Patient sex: M
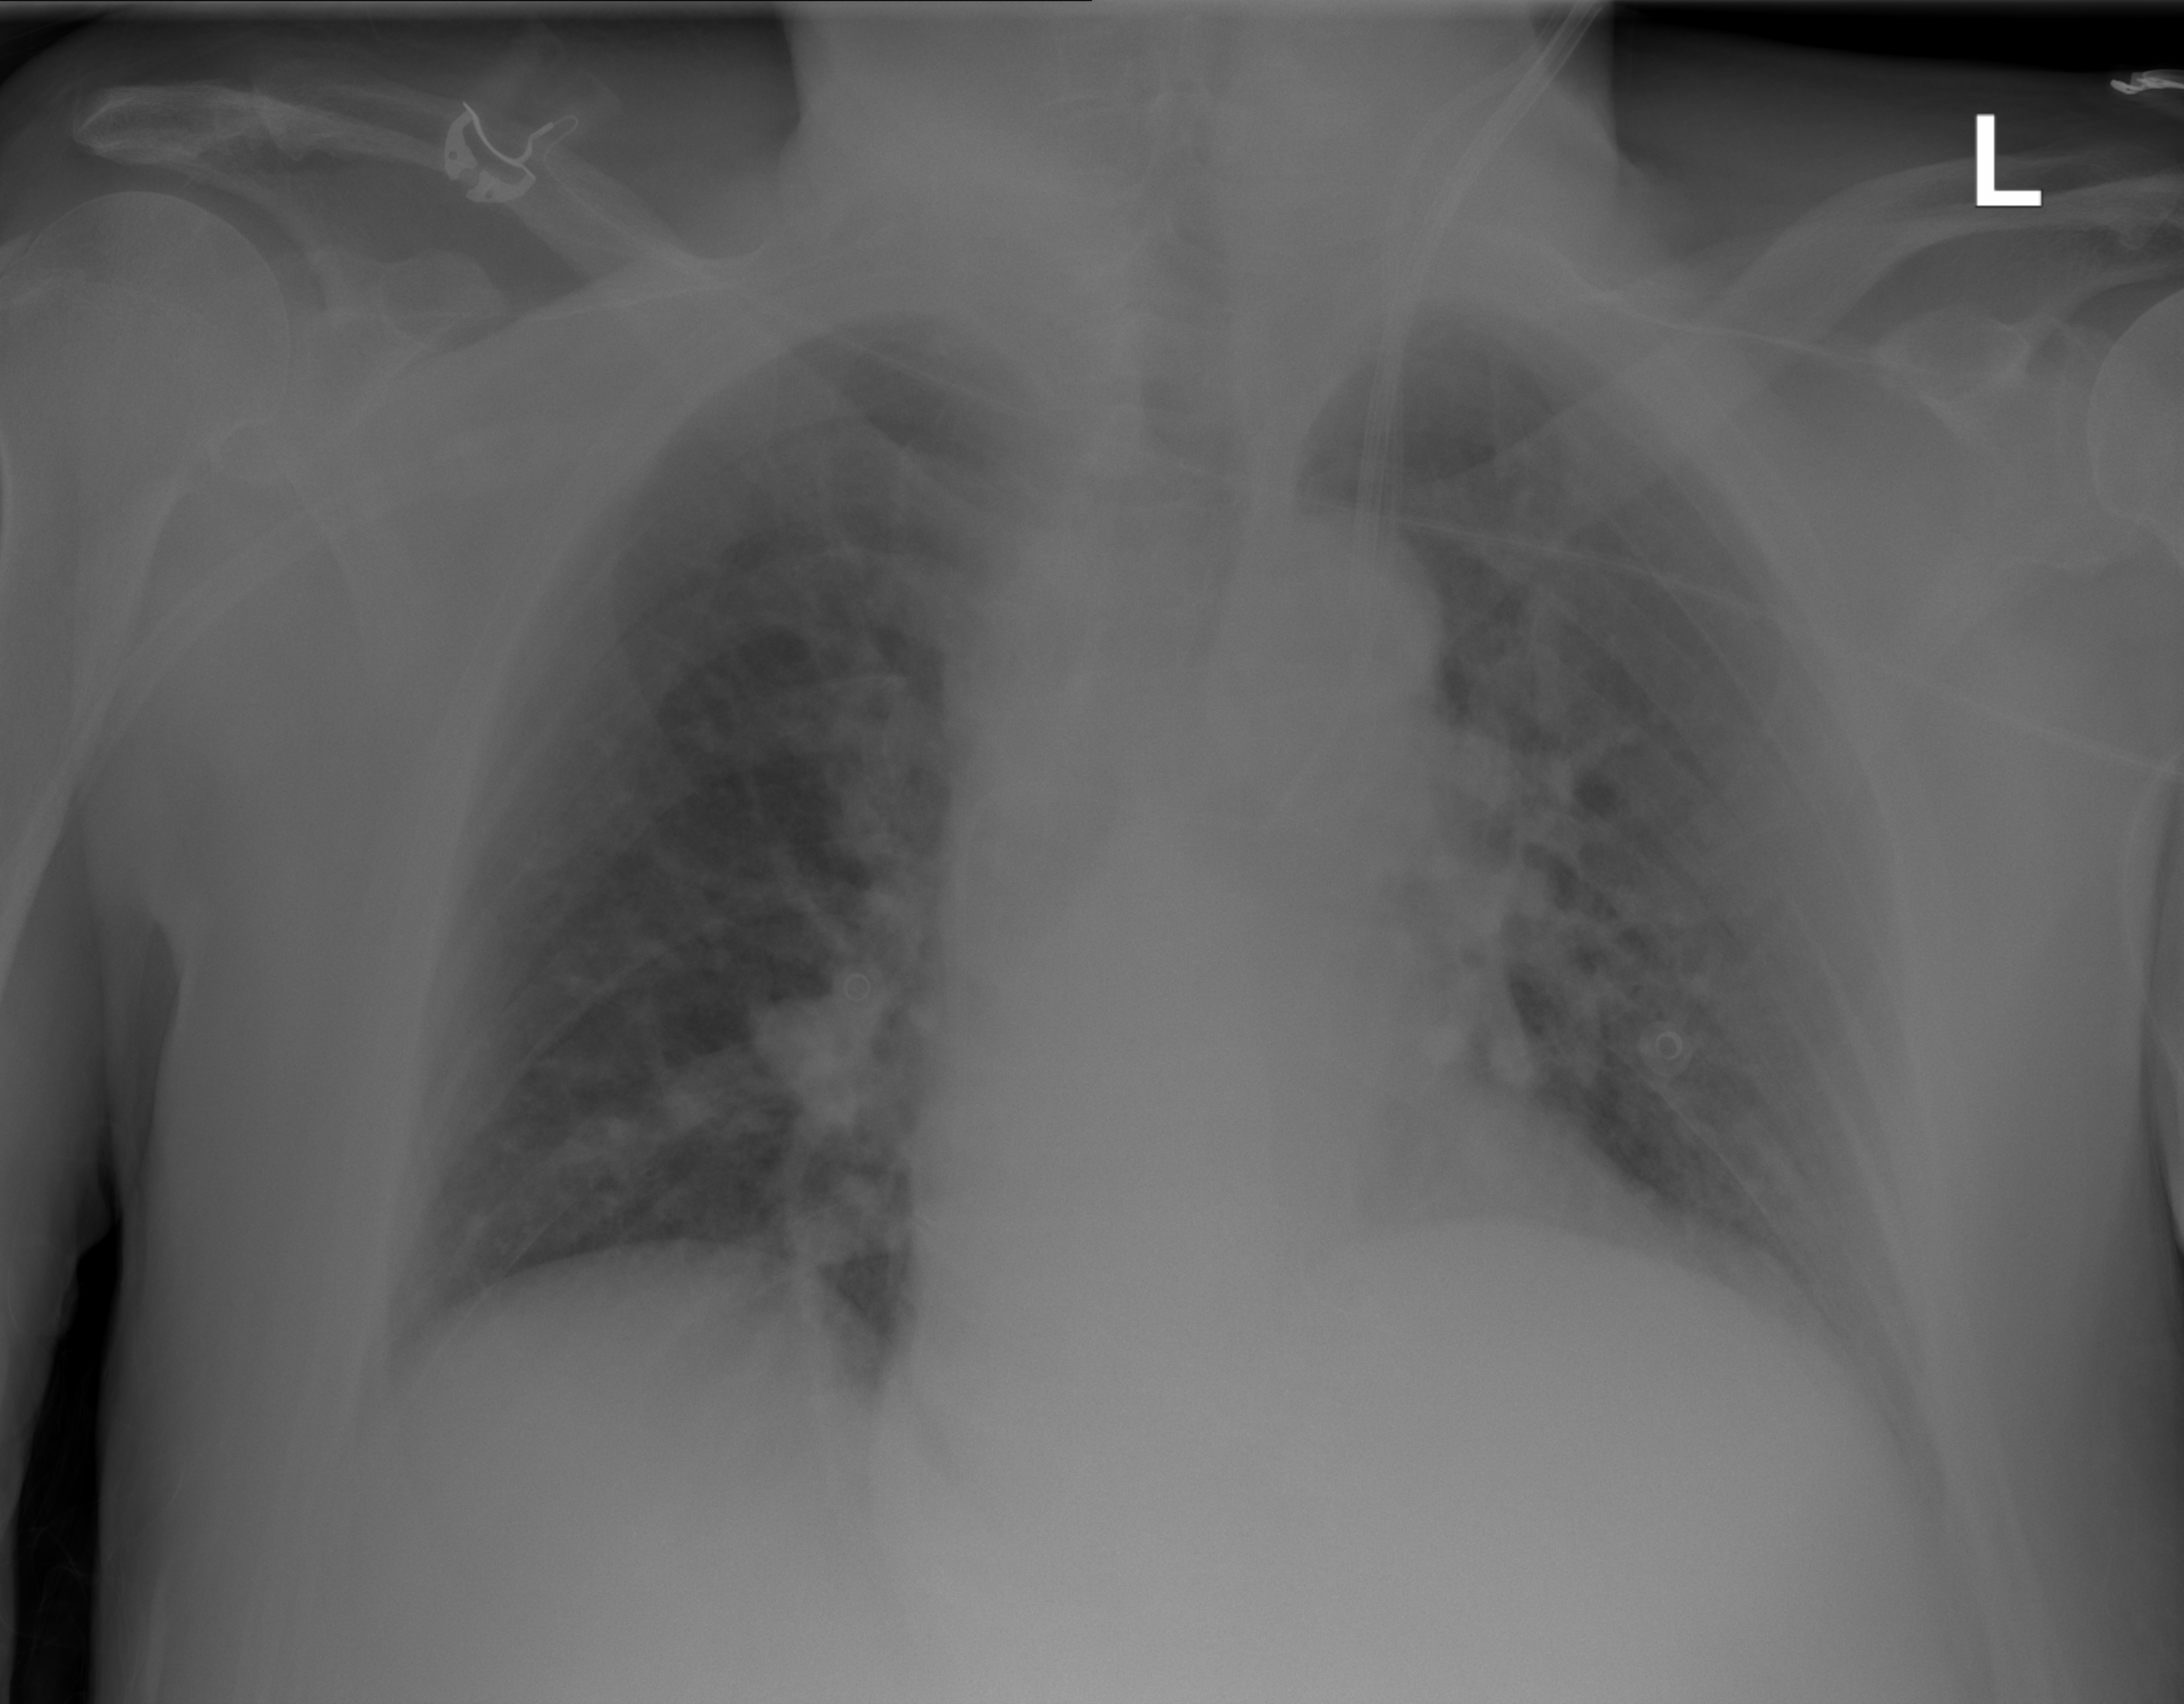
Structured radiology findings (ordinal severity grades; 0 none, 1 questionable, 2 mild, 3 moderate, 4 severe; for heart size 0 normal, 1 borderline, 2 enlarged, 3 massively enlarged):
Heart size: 0
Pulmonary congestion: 2
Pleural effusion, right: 0
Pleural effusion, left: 2
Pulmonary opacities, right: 0
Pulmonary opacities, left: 2
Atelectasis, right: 0
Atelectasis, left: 2